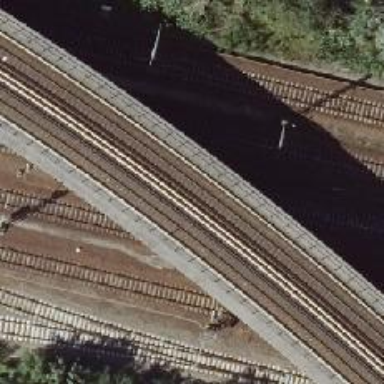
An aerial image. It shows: Solitary milestone along the railway.